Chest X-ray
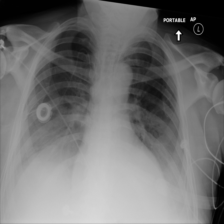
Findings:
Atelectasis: negative
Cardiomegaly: negative
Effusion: negative
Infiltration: negative
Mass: negative
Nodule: negative
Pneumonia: negative
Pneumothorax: negative
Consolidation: negative
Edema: negative
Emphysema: negative
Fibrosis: negative
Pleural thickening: negative
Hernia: negative